Question:
The image above shows what happens when i fill my bootstrap image gallery with various images. The html looks like this:
'''
<ul class="row">
<li class="col-lg-3 col-md-3 col-sm-6"><img class="img-responsive img-thumbnail" src="http://placehold.it/1920x1080"></li>
<li class="col-lg-3 col-md-3 col-sm-6"><img class="img-responsive img-thumbnail" src="http://placehold.it/1920x1080"></li>
<li class="col-lg-3 col-md-3 col-sm-6"><img class="img-responsive img-thumbnail" src="http://placehold.it/800x600"></li>
<li class="col-lg-3 col-md-3 col-sm-6"><img class="img-responsive img-thumbnail" src="http://placehold.it/1920x1080"></li>
<li class="col-lg-3 col-md-3 col-sm-6"><img class="img-responsive img-thumbnail" src="http://placehold.it/1920x1080"></li>
<li class="col-lg-3 col-md-3 col-sm-6"><img class="img-responsive img-thumbnail" src="http://placehold.it/800x600"></li>
<li class="col-lg-3 col-md-3 col-sm-6"><img class="img-responsive img-thumbnail" src="http://placehold.it/800x600"></li>
<li class="col-lg-3 col-md-3 col-sm-6"><img class="img-responsive img-thumbnail" src="http://placehold.it/800x600"></li>
</ul>
'''
Is there a way to make the images normalize to 4:3 without preproccessing them or making them unresponsive?
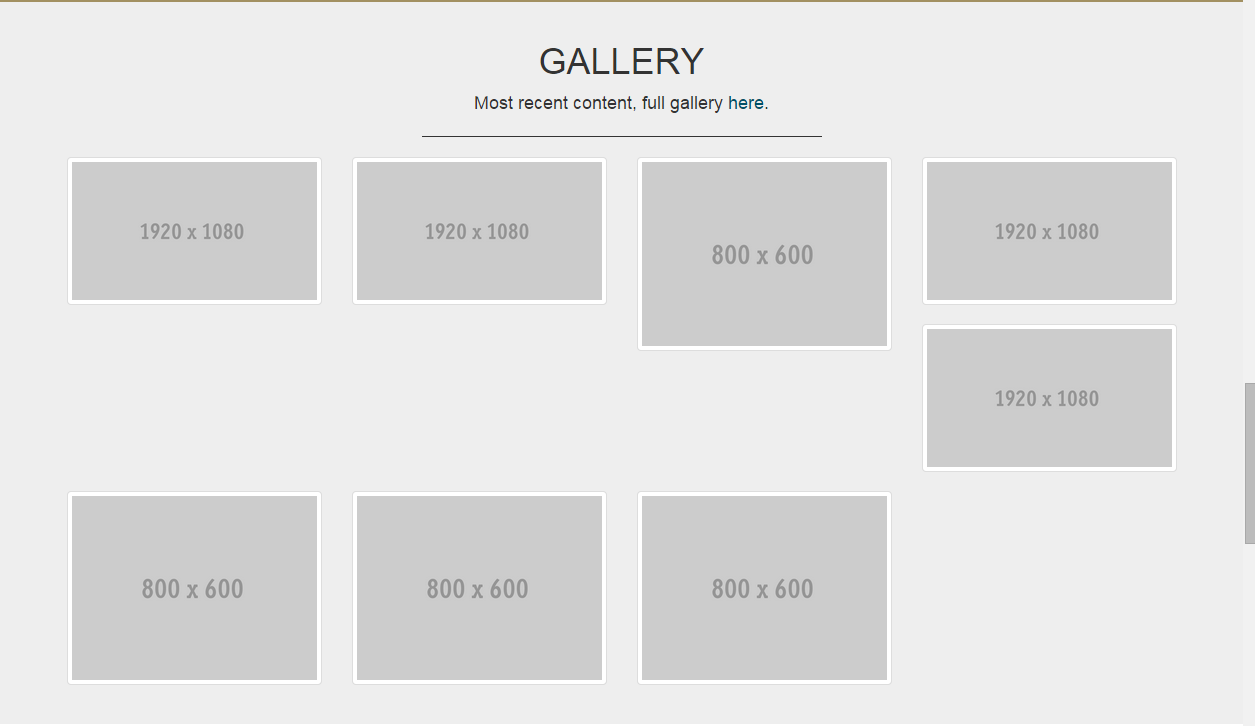
Answer: You can set the ratio of an element using the percentage 'padding' trick ()
So you must replace the 'img' elements with a 'div' and set the image as background. Using 'background-size:cover' will scale the image to fill its container without stretching. some cropping will occur of-course*)
So your html becomes
'''
<ul class="row">
<li class="col-lg-3 col-md-3 col-sm-6">
<div class="img-responsive img-thumbnail ratio-4-3" style="background-image:url('http://placehold.it/1920x1080')"></div>
</li>
<li class="col-lg-3 col-md-3 col-sm-6">
<div class="img-responsive img-thumbnail ratio-4-3" style="background-image:url('http://placehold.it/1920x1080')"></div>
</li>
<li class="col-lg-3 col-md-3 col-sm-6">
<div class="img-responsive img-thumbnail ratio-4-3" style="background-image:url('http://placehold.it/800x600')"></div>
</li>
<li class="col-lg-3 col-md-3 col-sm-6">
<div class="img-responsive img-thumbnail ratio-4-3" style="background-image:url('http://placehold.it/1920x1080')"></div>
</li>
<li class="col-lg-3 col-md-3 col-sm-6">
<div class="img-responsive img-thumbnail ratio-4-3" style="background-image:url('http://placehold.it/1920x1080')"></div>
</li>
<li class="col-lg-3 col-md-3 col-sm-6">
<div class="img-responsive img-thumbnail ratio-4-3" style="background-image:url('http://placehold.it/800x600')"></div>
</li>
<li class="col-lg-3 col-md-3 col-sm-6">
<div class="img-responsive img-thumbnail ratio-4-3" style="background-image:url('http://placehold.it/800x600')"></div>
</li>
<li class="col-lg-3 col-md-3 col-sm-6">
<div class="img-responsive img-thumbnail ratio-4-3" style="background-image:url('http://placehold.it/800x600')"></div>
</li>
</ul>
'''
and your CSS
'''
/* CSS used here will be applied after bootstrap.css */
ul{
list-style:none;
margin:0;
padding:0;
}
.ratio-4-3{
width:100%;
position:relative;
background:url() 50% 50% no-repeat;
background-size:cover;
background-clip:content-box;
}
.ratio-4-3:before{
display:block;
content:"";
padding-top:75%;
}
'''
Demo at <URL>